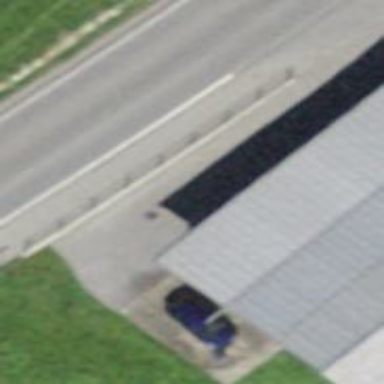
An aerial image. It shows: Car wash facility.